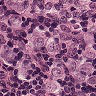
Metastatic tissue present: yes